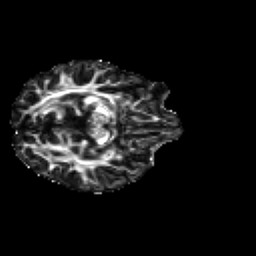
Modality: FA
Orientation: axial
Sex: female
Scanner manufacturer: siemens
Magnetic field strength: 3 T
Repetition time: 5 s
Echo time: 0.071 s